Field crop: maize
Growth stage: 2
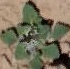
Species: chenopodium